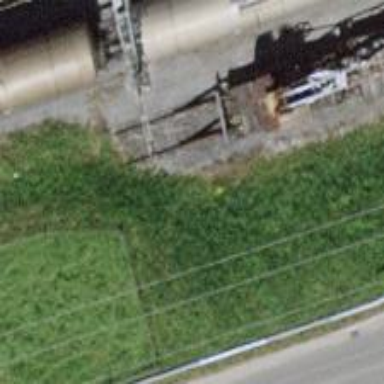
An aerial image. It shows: Railway buffer stop.